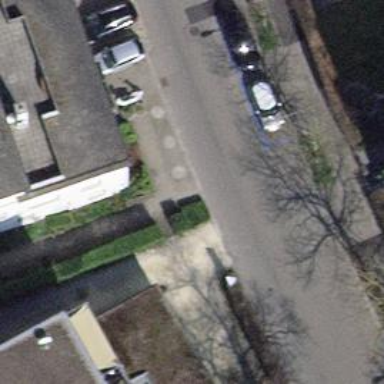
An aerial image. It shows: Residential road with asphalt surface. Sidewalk is present on the left side.